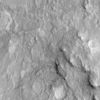
Label: not_dusty